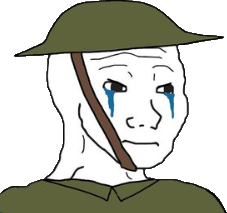
Label: 5_Crying_Wojak